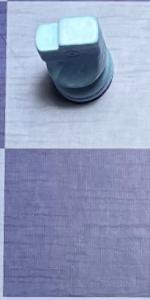
Label: Empty